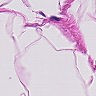
Metastatic tissue present: no